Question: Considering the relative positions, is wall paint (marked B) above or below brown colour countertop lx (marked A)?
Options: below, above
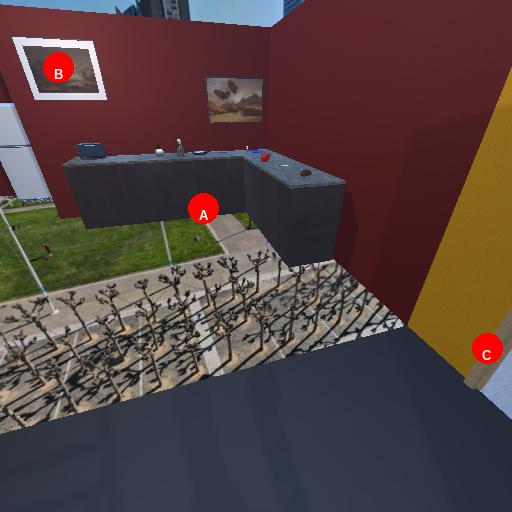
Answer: below